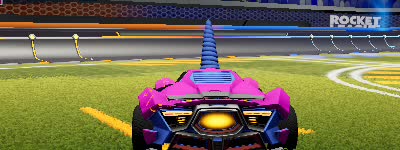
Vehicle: werewolf